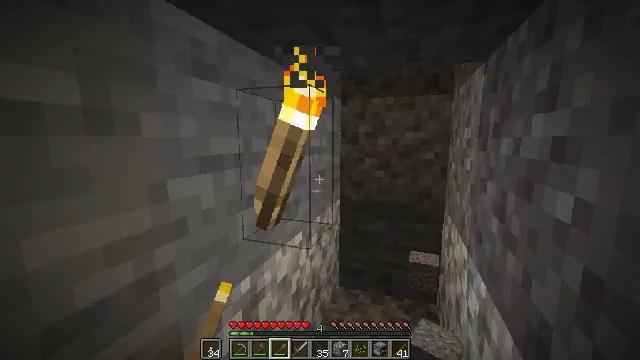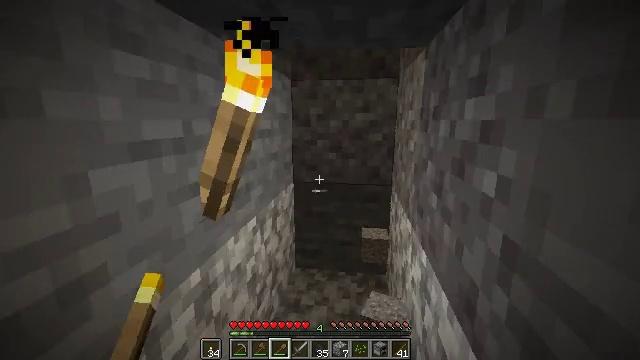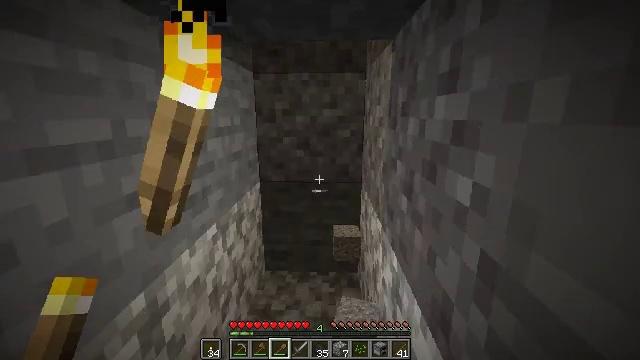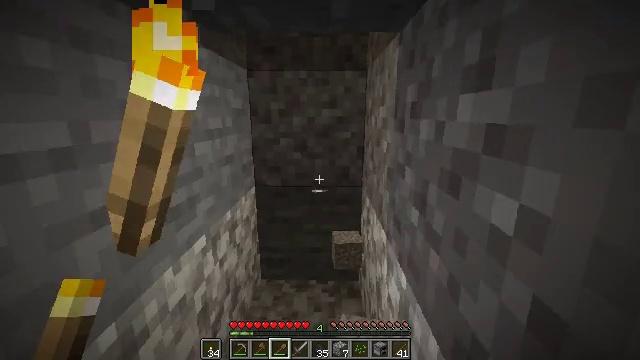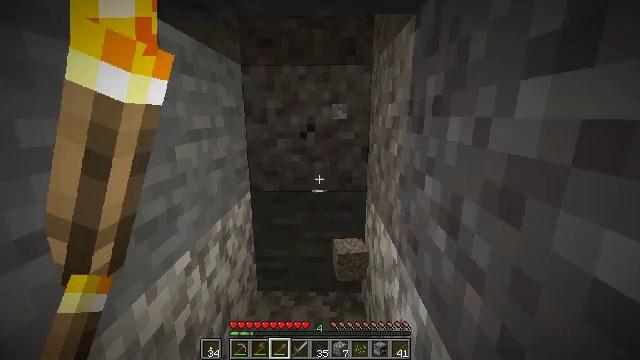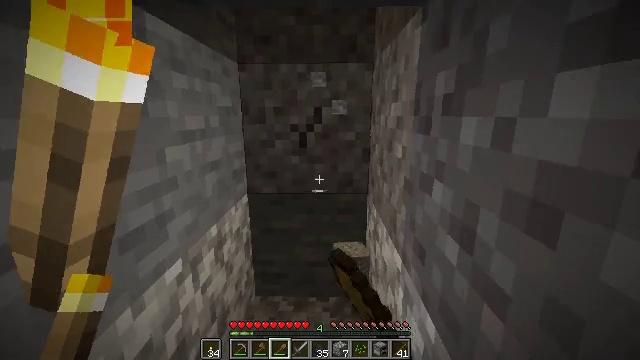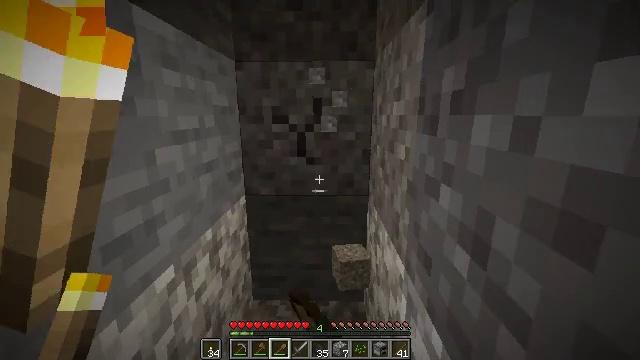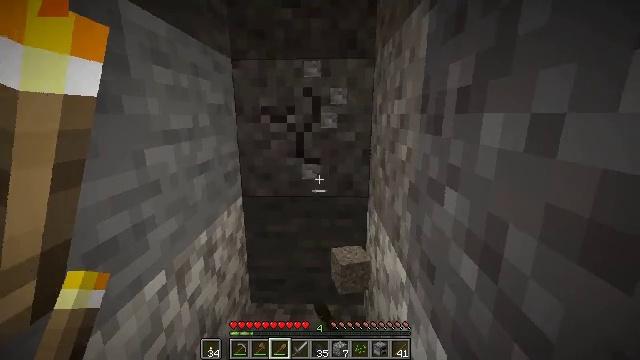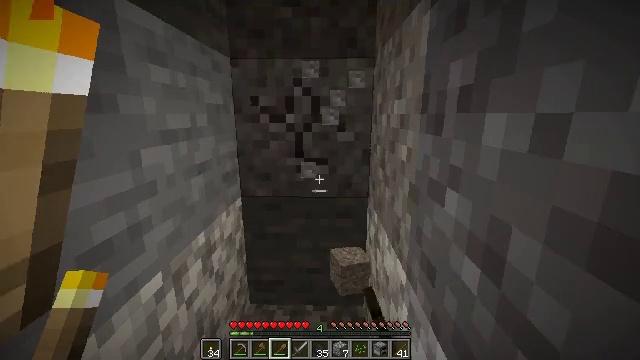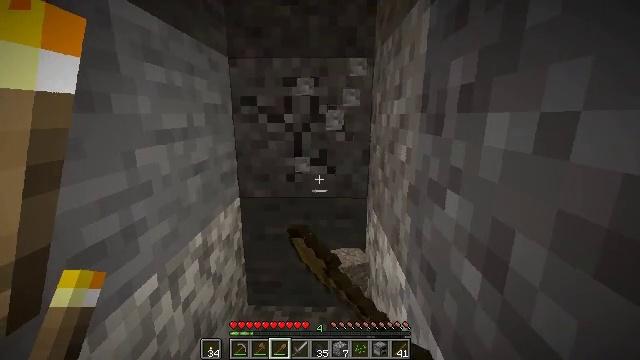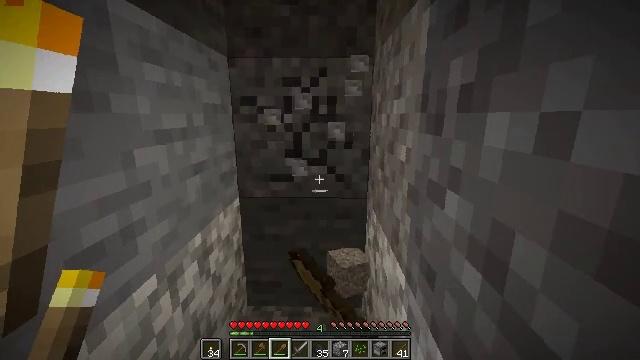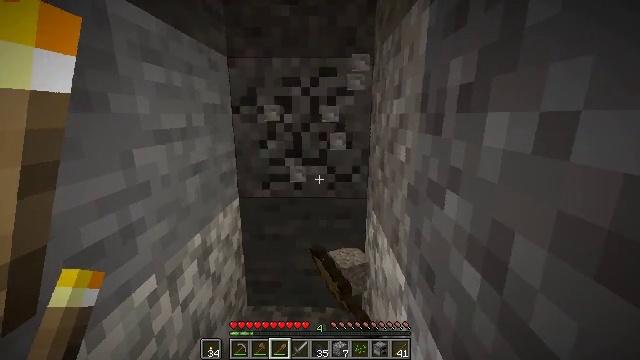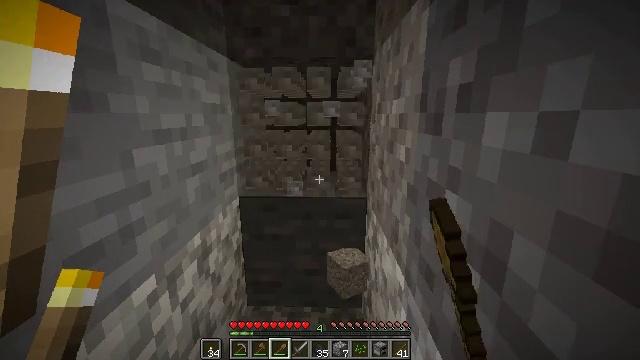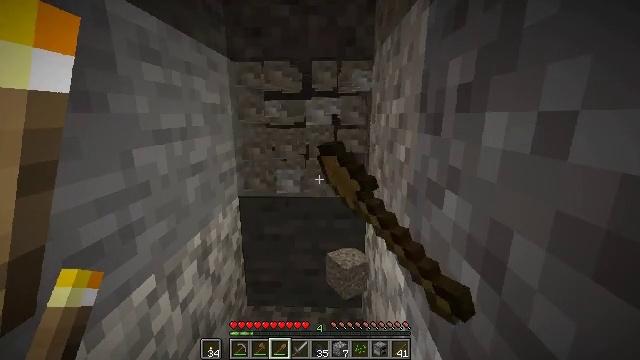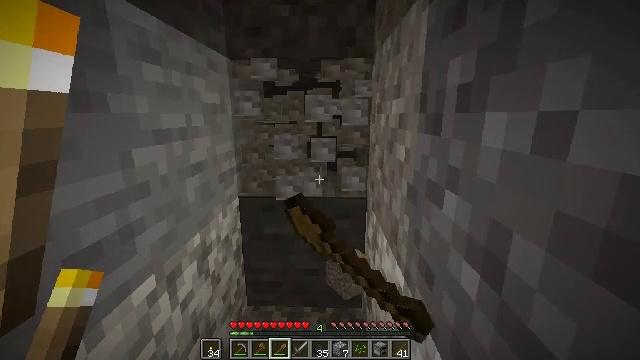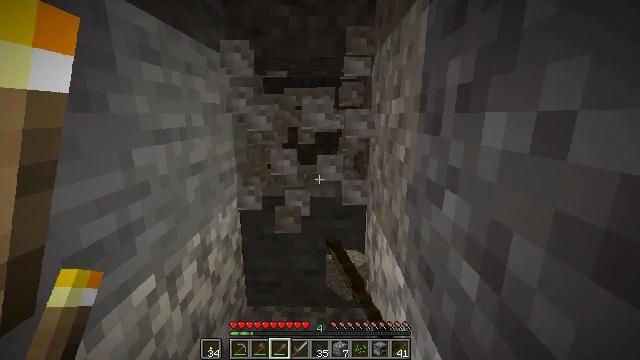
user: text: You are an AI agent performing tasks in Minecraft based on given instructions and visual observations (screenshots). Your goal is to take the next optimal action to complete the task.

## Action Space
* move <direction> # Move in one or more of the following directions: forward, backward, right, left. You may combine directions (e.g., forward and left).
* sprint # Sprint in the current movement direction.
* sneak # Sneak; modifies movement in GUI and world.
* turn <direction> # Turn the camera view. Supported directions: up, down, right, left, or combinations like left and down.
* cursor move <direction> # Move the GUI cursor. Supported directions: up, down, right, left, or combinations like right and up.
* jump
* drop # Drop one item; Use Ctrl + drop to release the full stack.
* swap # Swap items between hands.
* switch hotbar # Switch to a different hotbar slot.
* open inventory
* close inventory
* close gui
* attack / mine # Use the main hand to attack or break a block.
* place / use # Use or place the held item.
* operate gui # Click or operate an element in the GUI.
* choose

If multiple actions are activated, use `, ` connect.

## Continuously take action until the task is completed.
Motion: motion action
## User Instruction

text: Shovel up some gravel.
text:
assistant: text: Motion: move forward and move right, turn right and down
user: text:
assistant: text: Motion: move forward and move right, turn right and down
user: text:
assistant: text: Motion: move forward and move right
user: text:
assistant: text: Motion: move forward and move right, attack / mine
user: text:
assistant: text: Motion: move right, attack / mine
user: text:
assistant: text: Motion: attack / mine
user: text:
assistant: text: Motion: attack / mine
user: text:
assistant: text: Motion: attack / mine
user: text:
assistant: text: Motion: attack / mine
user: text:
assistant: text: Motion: attack / mine
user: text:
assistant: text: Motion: attack / mine
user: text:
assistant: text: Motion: attack / mine
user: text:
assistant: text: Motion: attack / mine
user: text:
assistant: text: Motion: attack / mine
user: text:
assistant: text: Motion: attack / mine
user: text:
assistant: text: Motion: attack / mine
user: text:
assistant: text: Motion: attack / mine
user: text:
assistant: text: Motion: attack / mine
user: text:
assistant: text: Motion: attack / mine
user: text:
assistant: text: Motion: attack / mine
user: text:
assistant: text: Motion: attack / mine
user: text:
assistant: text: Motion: attack / mine
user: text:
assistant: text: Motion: attack / mine
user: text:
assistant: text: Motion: attack / mine
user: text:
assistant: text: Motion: attack / mine
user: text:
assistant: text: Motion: attack / mine
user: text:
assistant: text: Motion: attack / mine
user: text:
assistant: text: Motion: attack / mine
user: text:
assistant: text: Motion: attack / mine
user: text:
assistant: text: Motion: turn up, attack / mine